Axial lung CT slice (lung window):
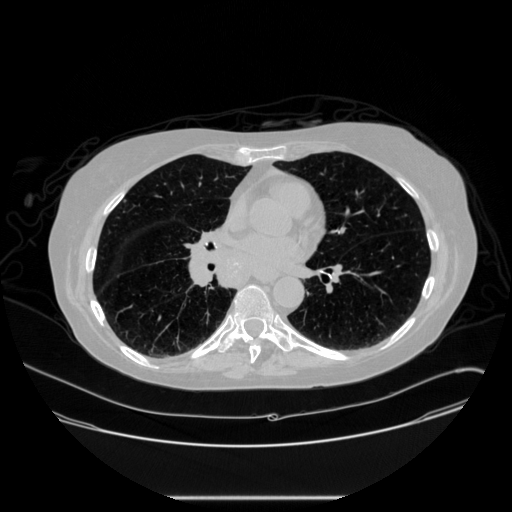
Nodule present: no